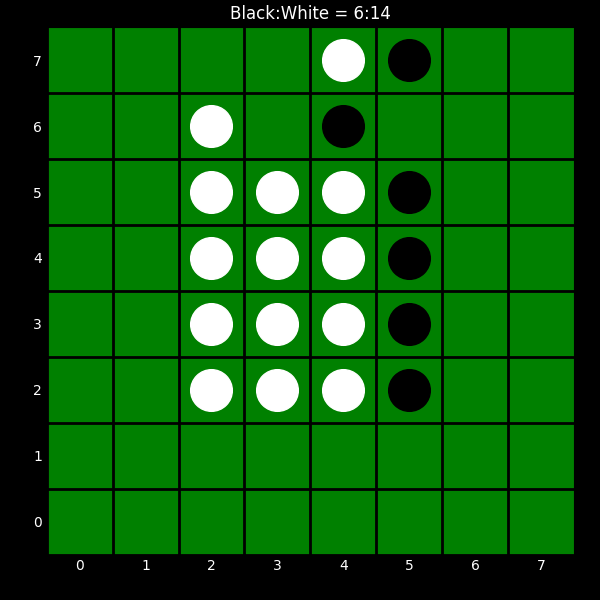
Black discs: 6
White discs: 14